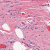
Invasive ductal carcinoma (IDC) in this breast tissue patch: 1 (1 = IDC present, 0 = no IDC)